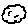
Label: cloud